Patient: sex F, age 43
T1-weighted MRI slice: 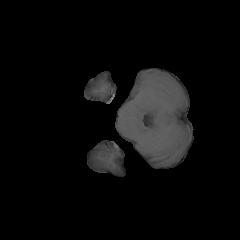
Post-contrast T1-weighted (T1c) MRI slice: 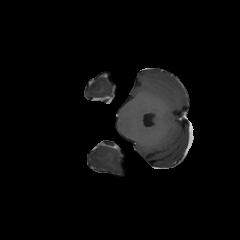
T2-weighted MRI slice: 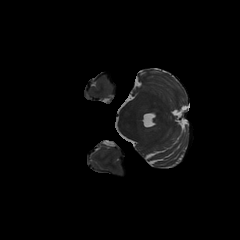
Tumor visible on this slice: no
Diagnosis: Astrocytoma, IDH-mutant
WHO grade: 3